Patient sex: M
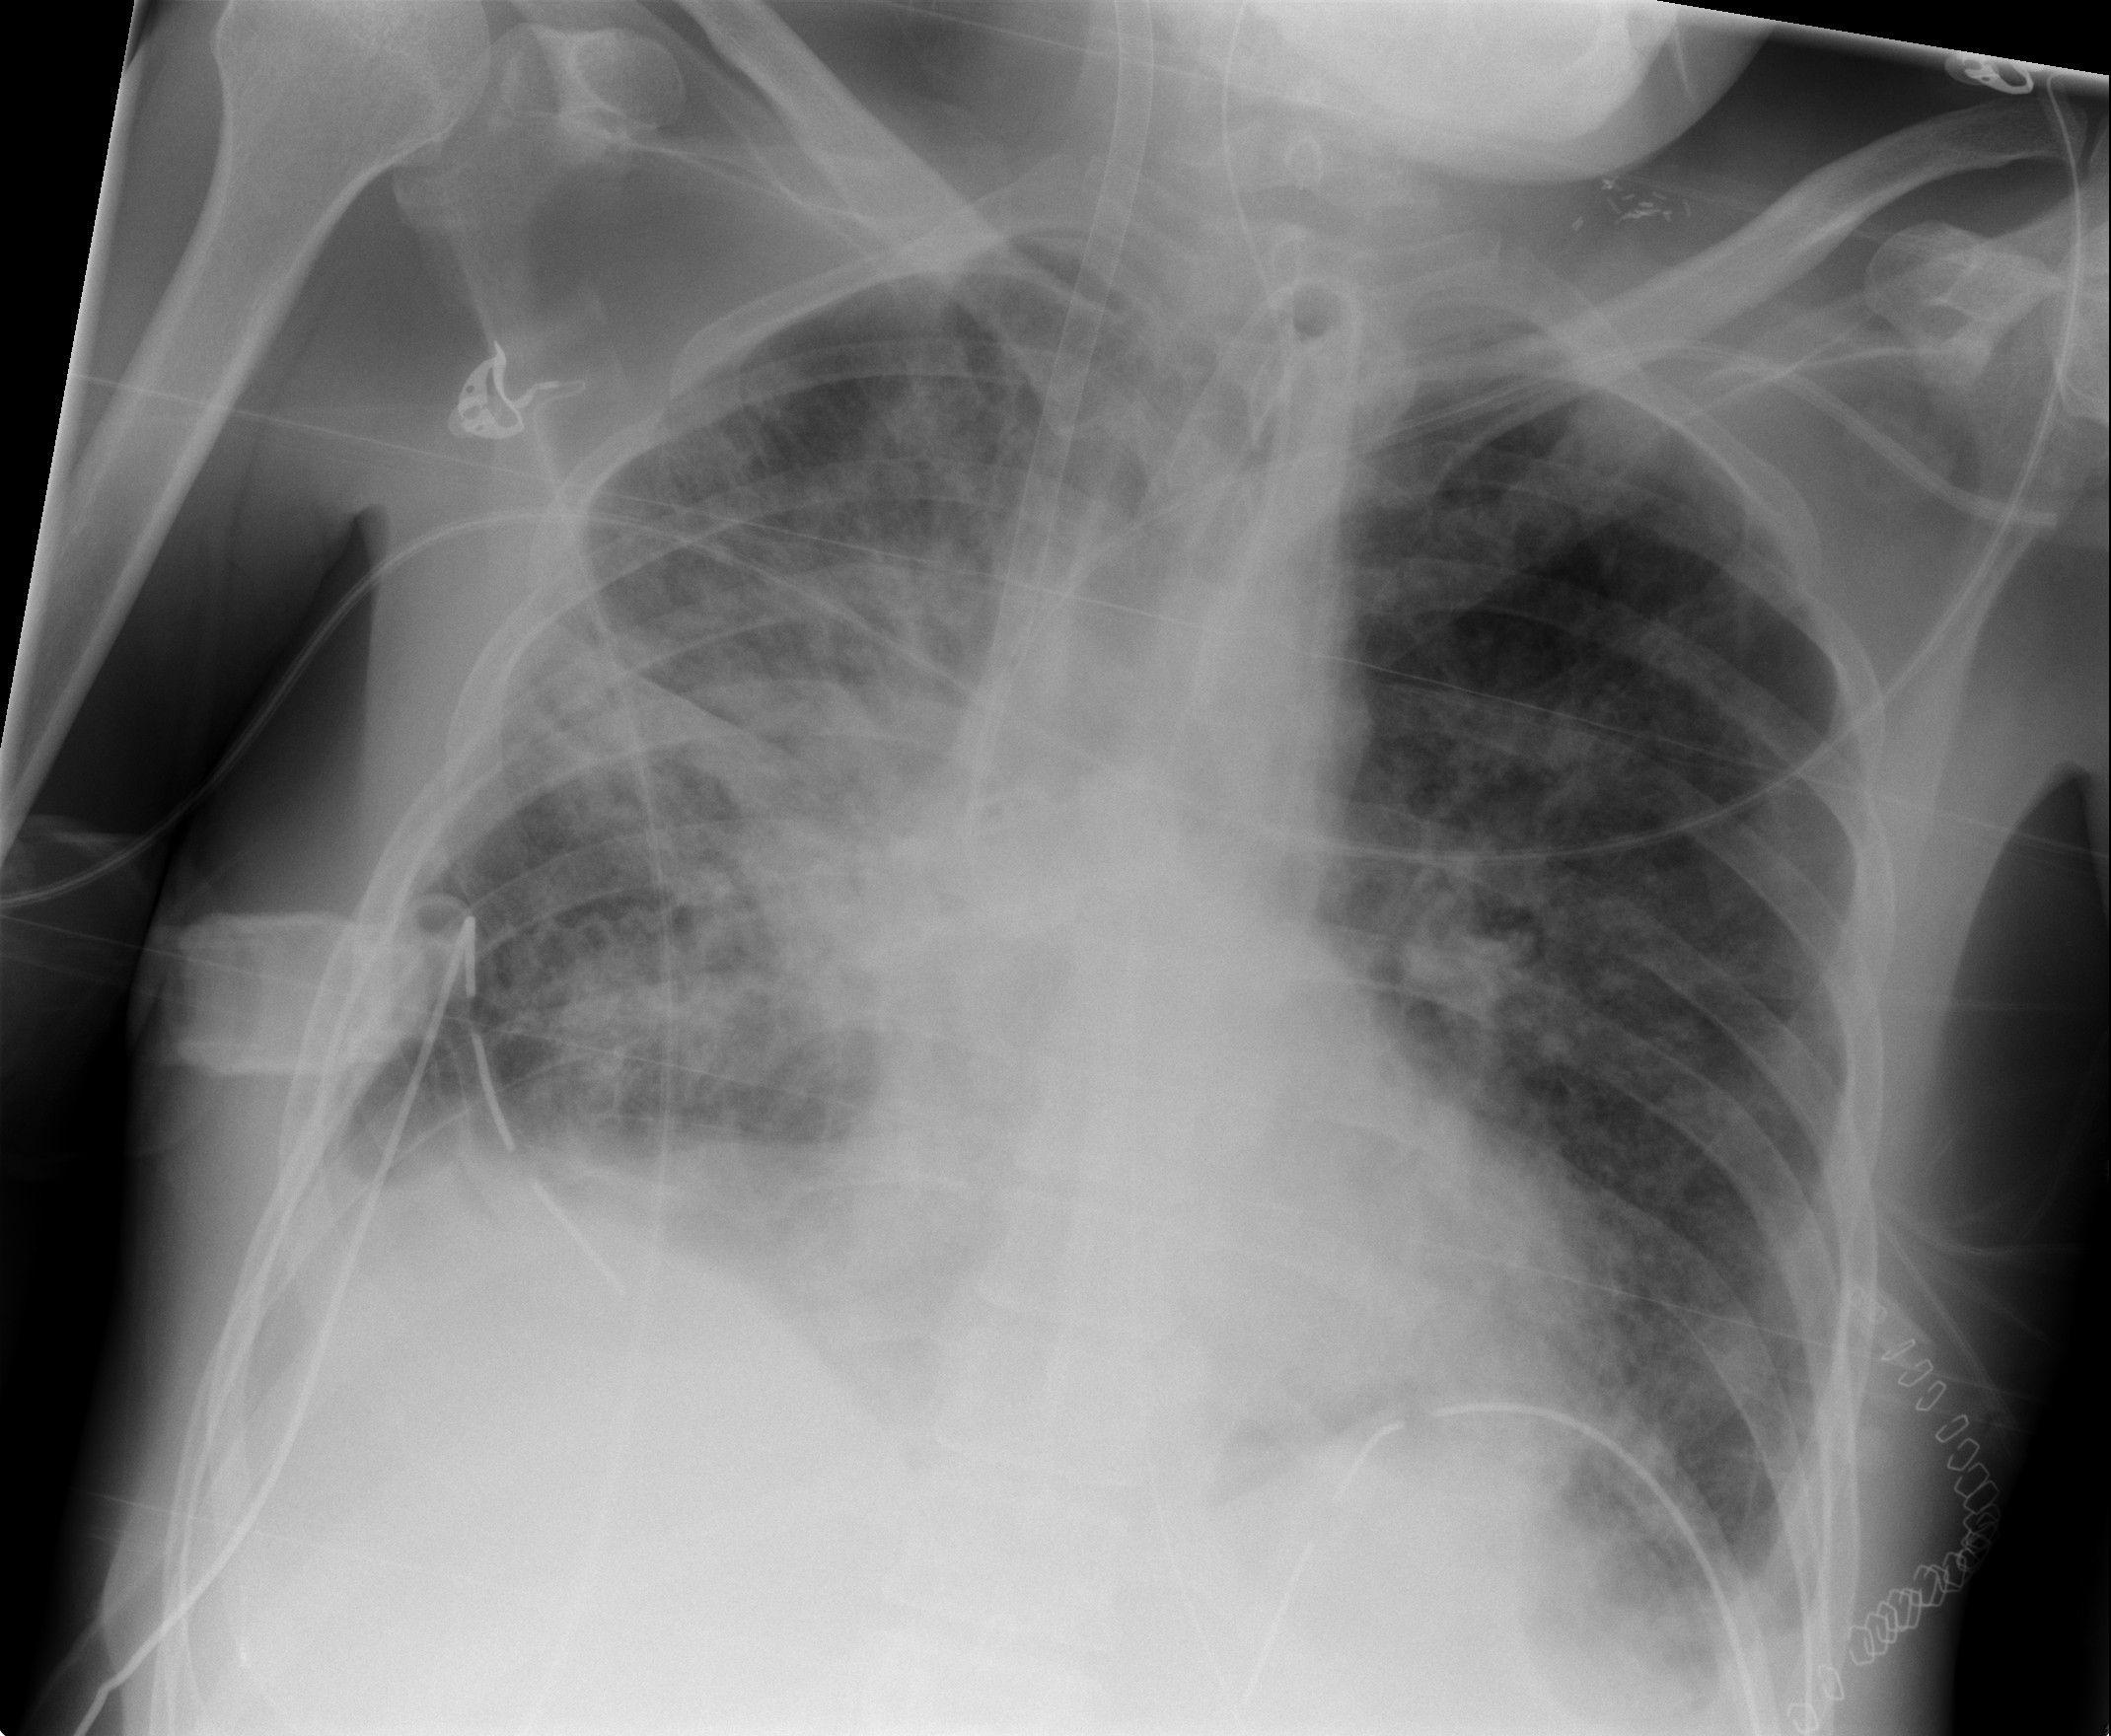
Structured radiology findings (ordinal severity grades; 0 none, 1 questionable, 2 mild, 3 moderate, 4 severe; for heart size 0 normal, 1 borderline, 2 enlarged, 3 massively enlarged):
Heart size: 1
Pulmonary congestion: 3
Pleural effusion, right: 2
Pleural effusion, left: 2
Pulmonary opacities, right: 3
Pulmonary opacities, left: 2
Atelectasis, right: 2
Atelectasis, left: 2